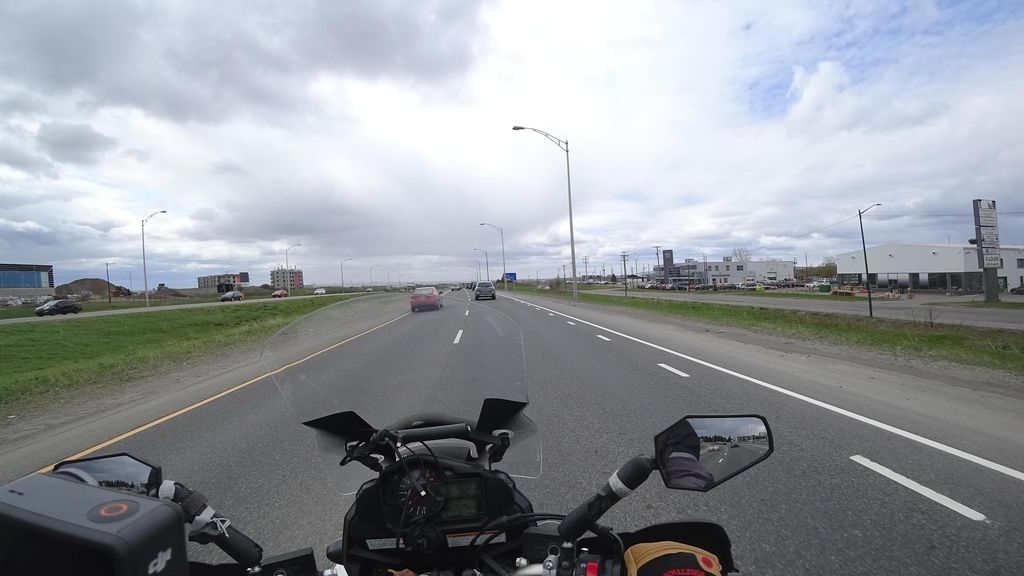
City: quebec_city